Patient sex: F
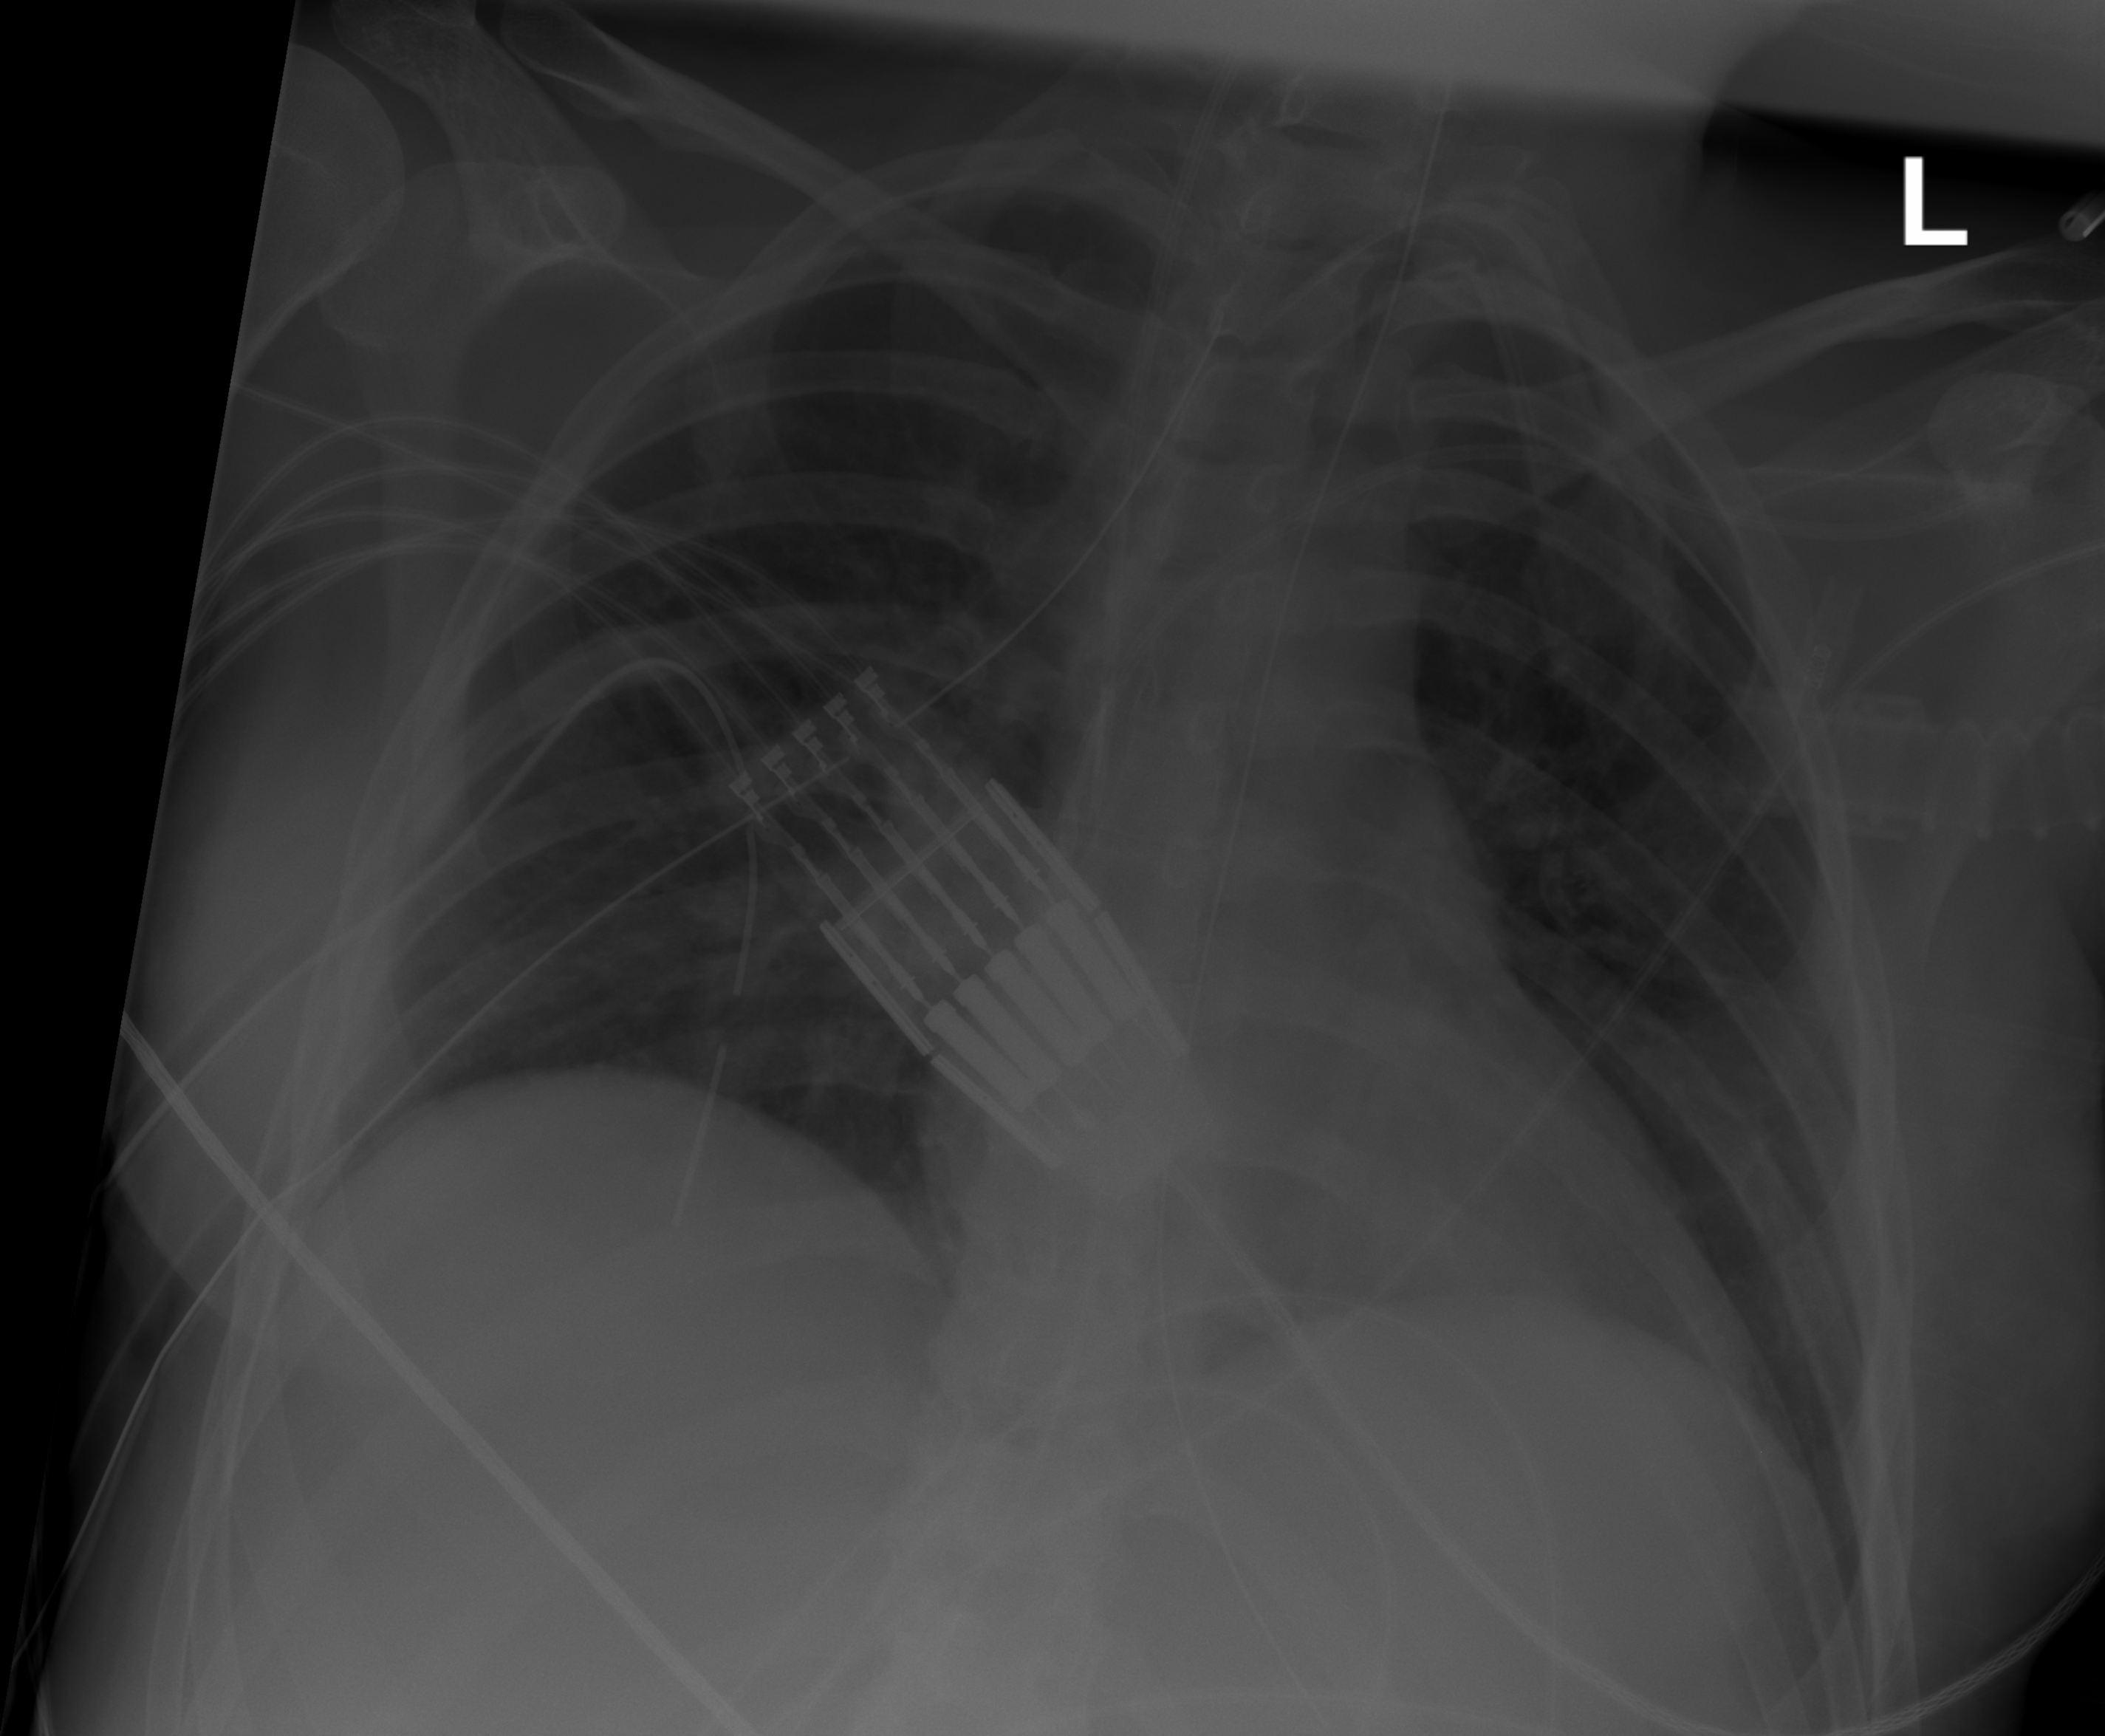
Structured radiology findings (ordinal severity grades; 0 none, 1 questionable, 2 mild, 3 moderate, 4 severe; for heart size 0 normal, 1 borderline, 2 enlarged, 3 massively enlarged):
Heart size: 1
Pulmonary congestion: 0
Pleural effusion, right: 0
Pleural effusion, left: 0
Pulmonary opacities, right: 0
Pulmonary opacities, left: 0
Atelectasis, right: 1
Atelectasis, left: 1